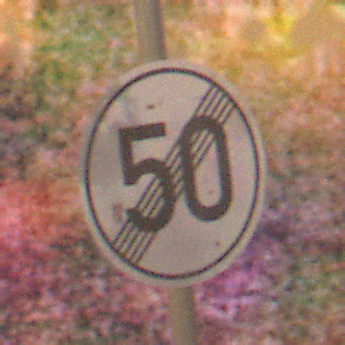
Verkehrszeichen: EndeGeschwindigkeit50
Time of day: Night
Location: Outdoor (Nature)
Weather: Clear
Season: NotSpecified
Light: Natural